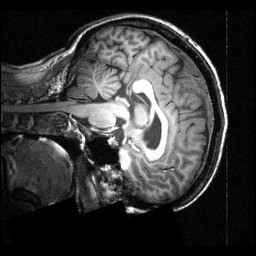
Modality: T1w
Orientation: sagittal
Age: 26
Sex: female
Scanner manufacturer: siemens
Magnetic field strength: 3.951 T
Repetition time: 1.5 s
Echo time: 0.00335 s